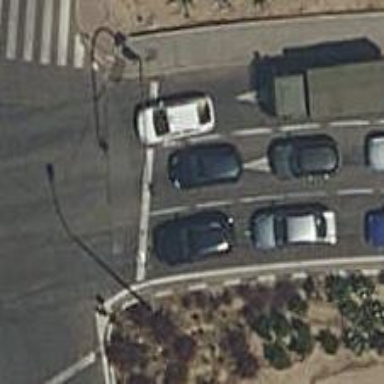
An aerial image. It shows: Road with traffic signals.